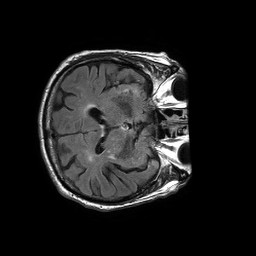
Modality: FLAIR
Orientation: axial
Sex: male
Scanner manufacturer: philips
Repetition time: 11 s
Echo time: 0.125 s